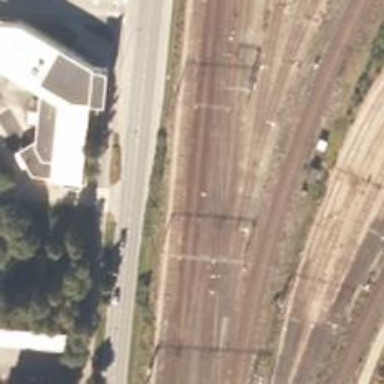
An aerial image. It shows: Railway with continuous electrified contact lines.